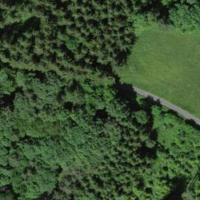
EUNIS habitat code: 43
Species observed at this site:
Ficaria verna